Interaction volume radius: 5 \u00c5
Interaction volume height: 30 \u00c5
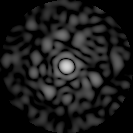
Disorder parameter: 0.8381